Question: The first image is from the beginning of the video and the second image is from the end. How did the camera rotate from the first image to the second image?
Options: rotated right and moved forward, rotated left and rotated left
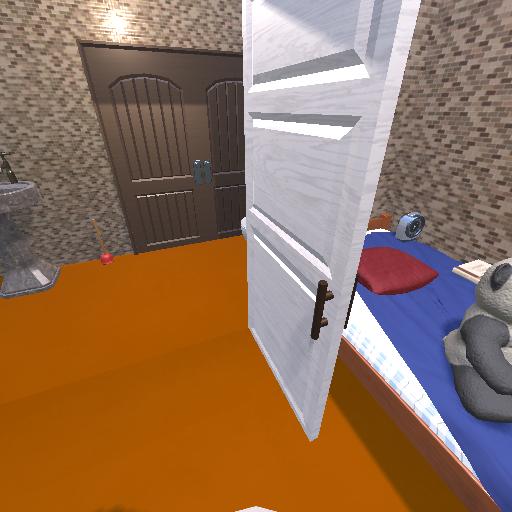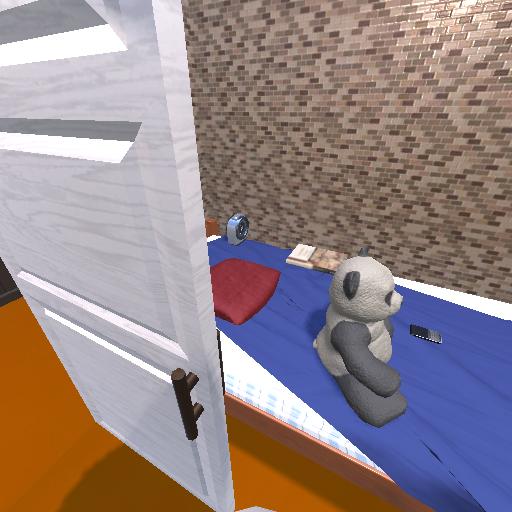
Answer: rotated right and moved forward